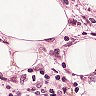
Metastatic tissue present: yes